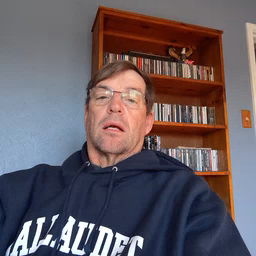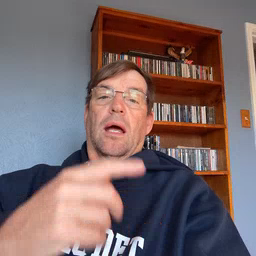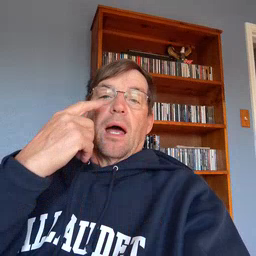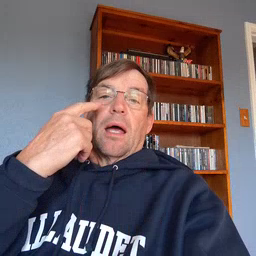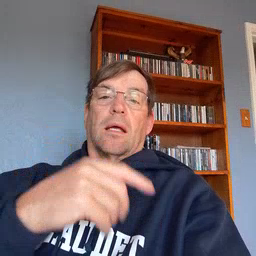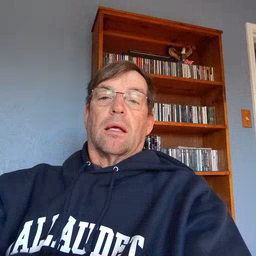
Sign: eye